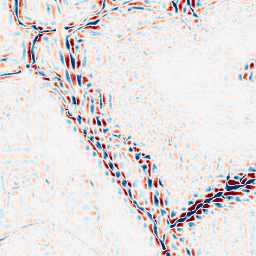
Category: wavelet
Decomposition family: wavelet_dwt
Decomposition parameters: wavelet: db4
level: 3
Upsampling method: sinc_blackman
Upsampling parameters: scale: 4
kernel_size: 8
Upsampling scale: 4